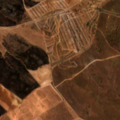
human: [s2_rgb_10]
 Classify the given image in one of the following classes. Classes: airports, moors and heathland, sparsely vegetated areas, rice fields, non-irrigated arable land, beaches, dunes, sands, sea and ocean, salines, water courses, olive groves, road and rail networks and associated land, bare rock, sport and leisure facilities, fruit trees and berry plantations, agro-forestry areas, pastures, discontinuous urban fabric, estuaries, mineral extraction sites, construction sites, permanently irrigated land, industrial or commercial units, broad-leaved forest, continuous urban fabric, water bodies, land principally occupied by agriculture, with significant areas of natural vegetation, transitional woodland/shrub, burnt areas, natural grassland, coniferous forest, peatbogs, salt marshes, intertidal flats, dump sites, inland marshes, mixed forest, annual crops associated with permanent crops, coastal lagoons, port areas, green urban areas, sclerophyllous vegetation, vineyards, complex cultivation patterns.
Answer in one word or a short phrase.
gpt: non-irrigated arable land, pastures, agro-forestry areas, transitional woodland/shrub